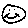
Label: smiley face